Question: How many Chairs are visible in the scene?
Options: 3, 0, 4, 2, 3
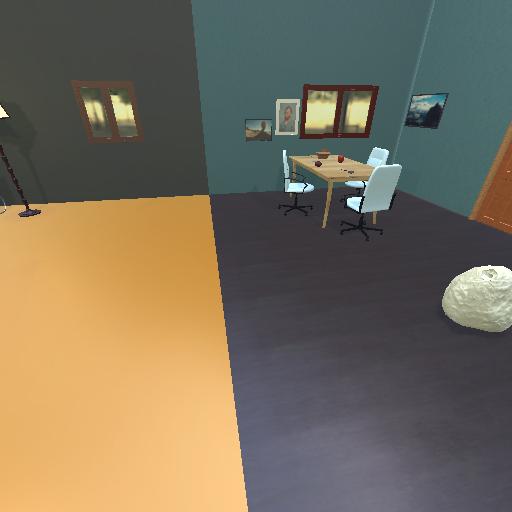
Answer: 3